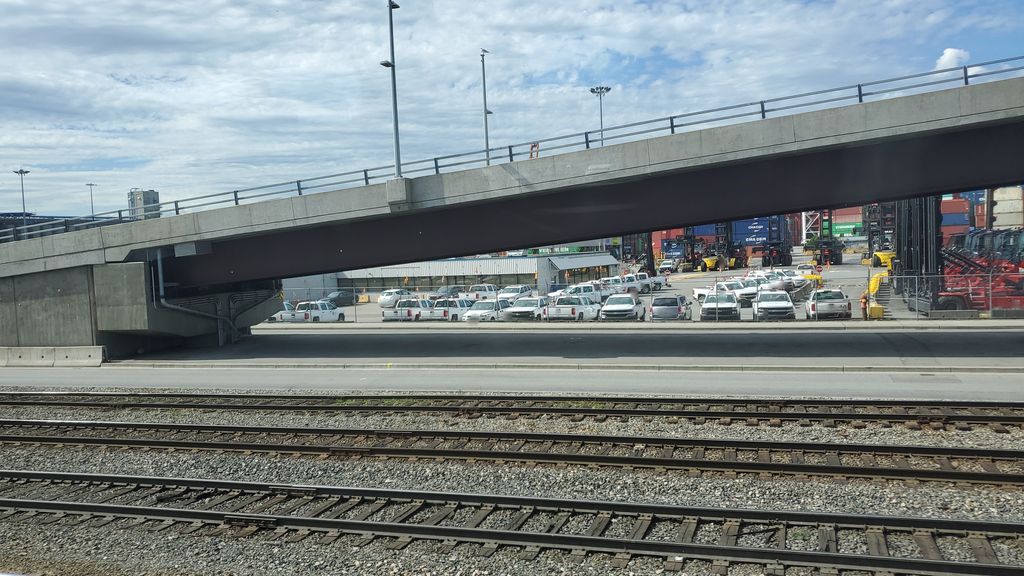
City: vancouver